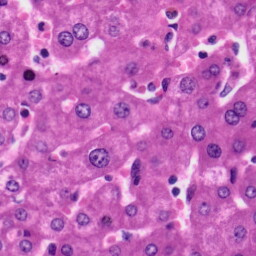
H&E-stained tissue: Liver